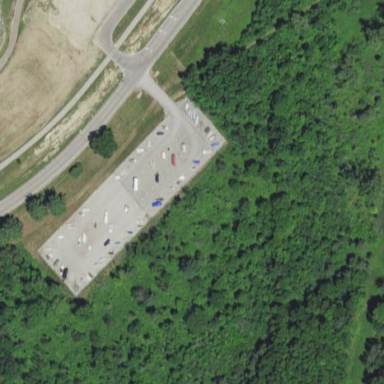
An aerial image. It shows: Boat storage area.